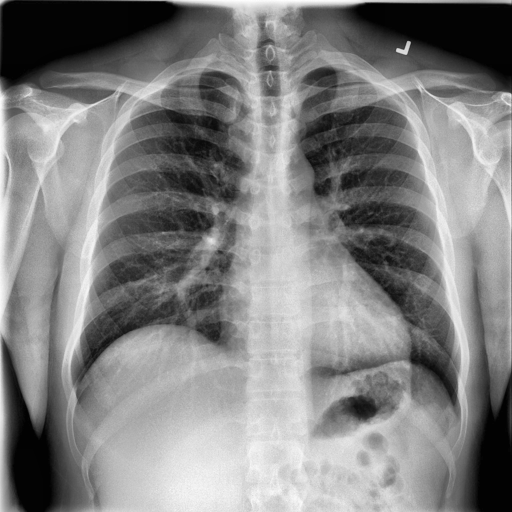
Finding: NORMAL